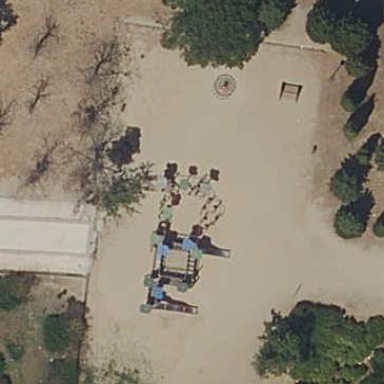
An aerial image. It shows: Playground area for leisure land.